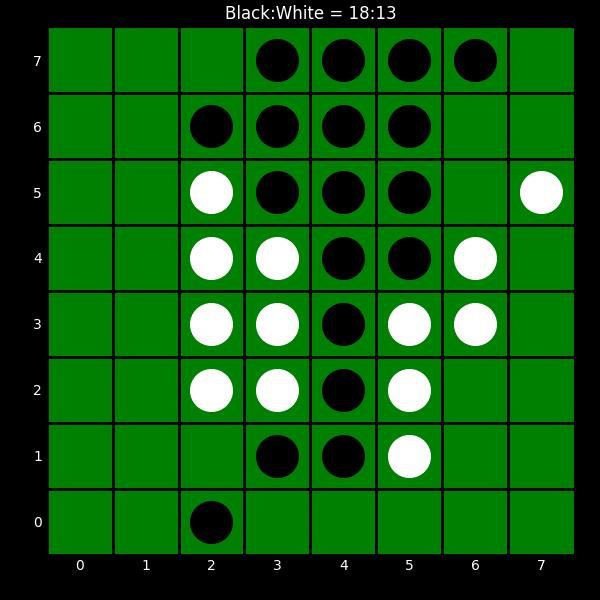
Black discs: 18
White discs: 13